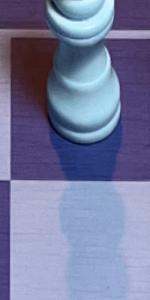
Label: Empty